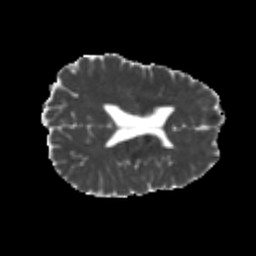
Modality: MD
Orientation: axial
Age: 21
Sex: male
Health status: healthy
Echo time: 0.074 s